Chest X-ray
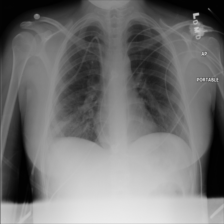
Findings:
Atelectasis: positive
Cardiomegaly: negative
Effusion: negative
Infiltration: negative
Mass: negative
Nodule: negative
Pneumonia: negative
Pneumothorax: negative
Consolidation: negative
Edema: negative
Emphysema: negative
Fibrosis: negative
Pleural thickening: negative
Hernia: negative